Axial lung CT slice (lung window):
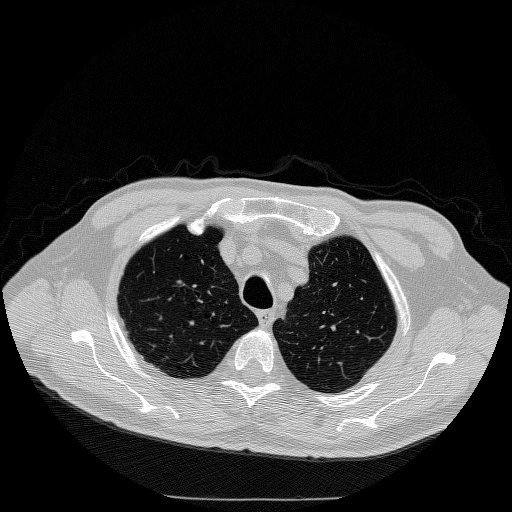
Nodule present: no